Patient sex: F
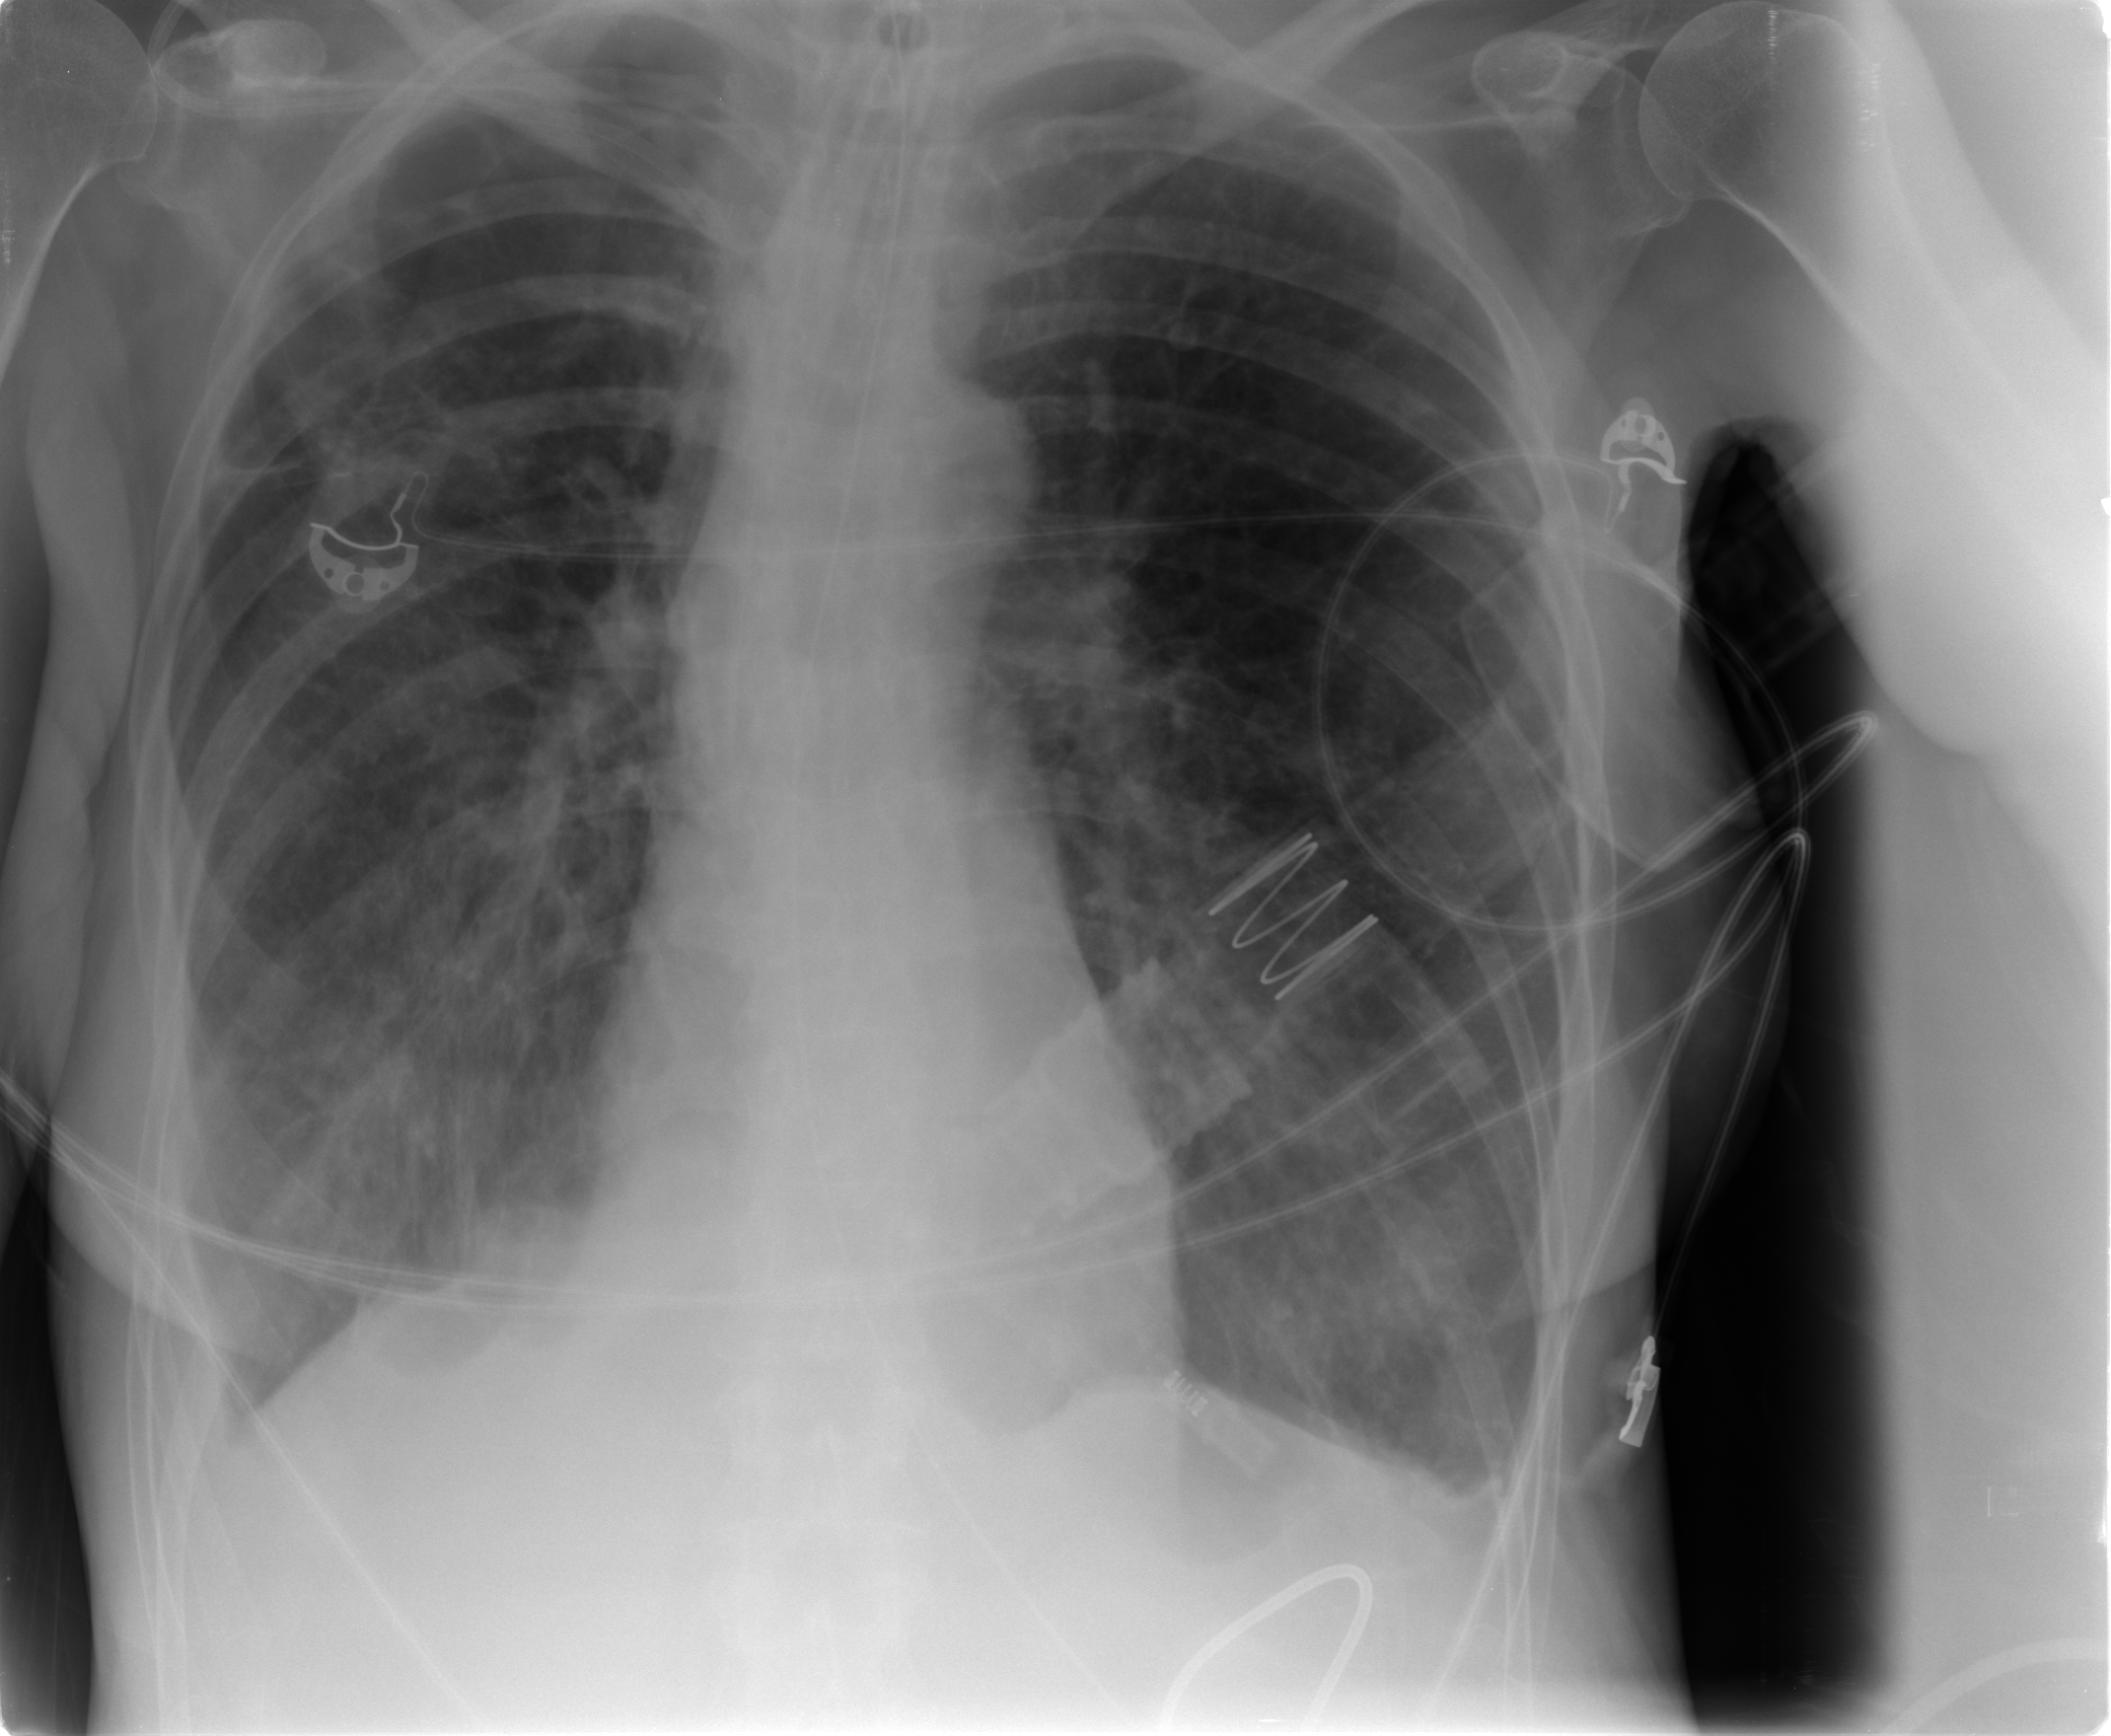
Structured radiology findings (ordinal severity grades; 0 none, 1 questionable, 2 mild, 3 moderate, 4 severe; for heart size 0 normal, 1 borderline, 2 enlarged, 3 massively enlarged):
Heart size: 0
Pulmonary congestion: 0
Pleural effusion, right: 1
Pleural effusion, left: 1
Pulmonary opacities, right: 2
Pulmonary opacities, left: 0
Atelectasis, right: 0
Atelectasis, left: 0